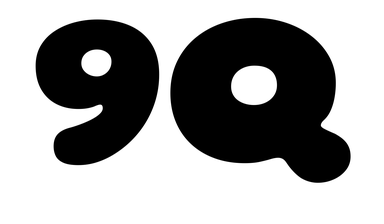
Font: Gluten_ExtraBold